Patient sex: M
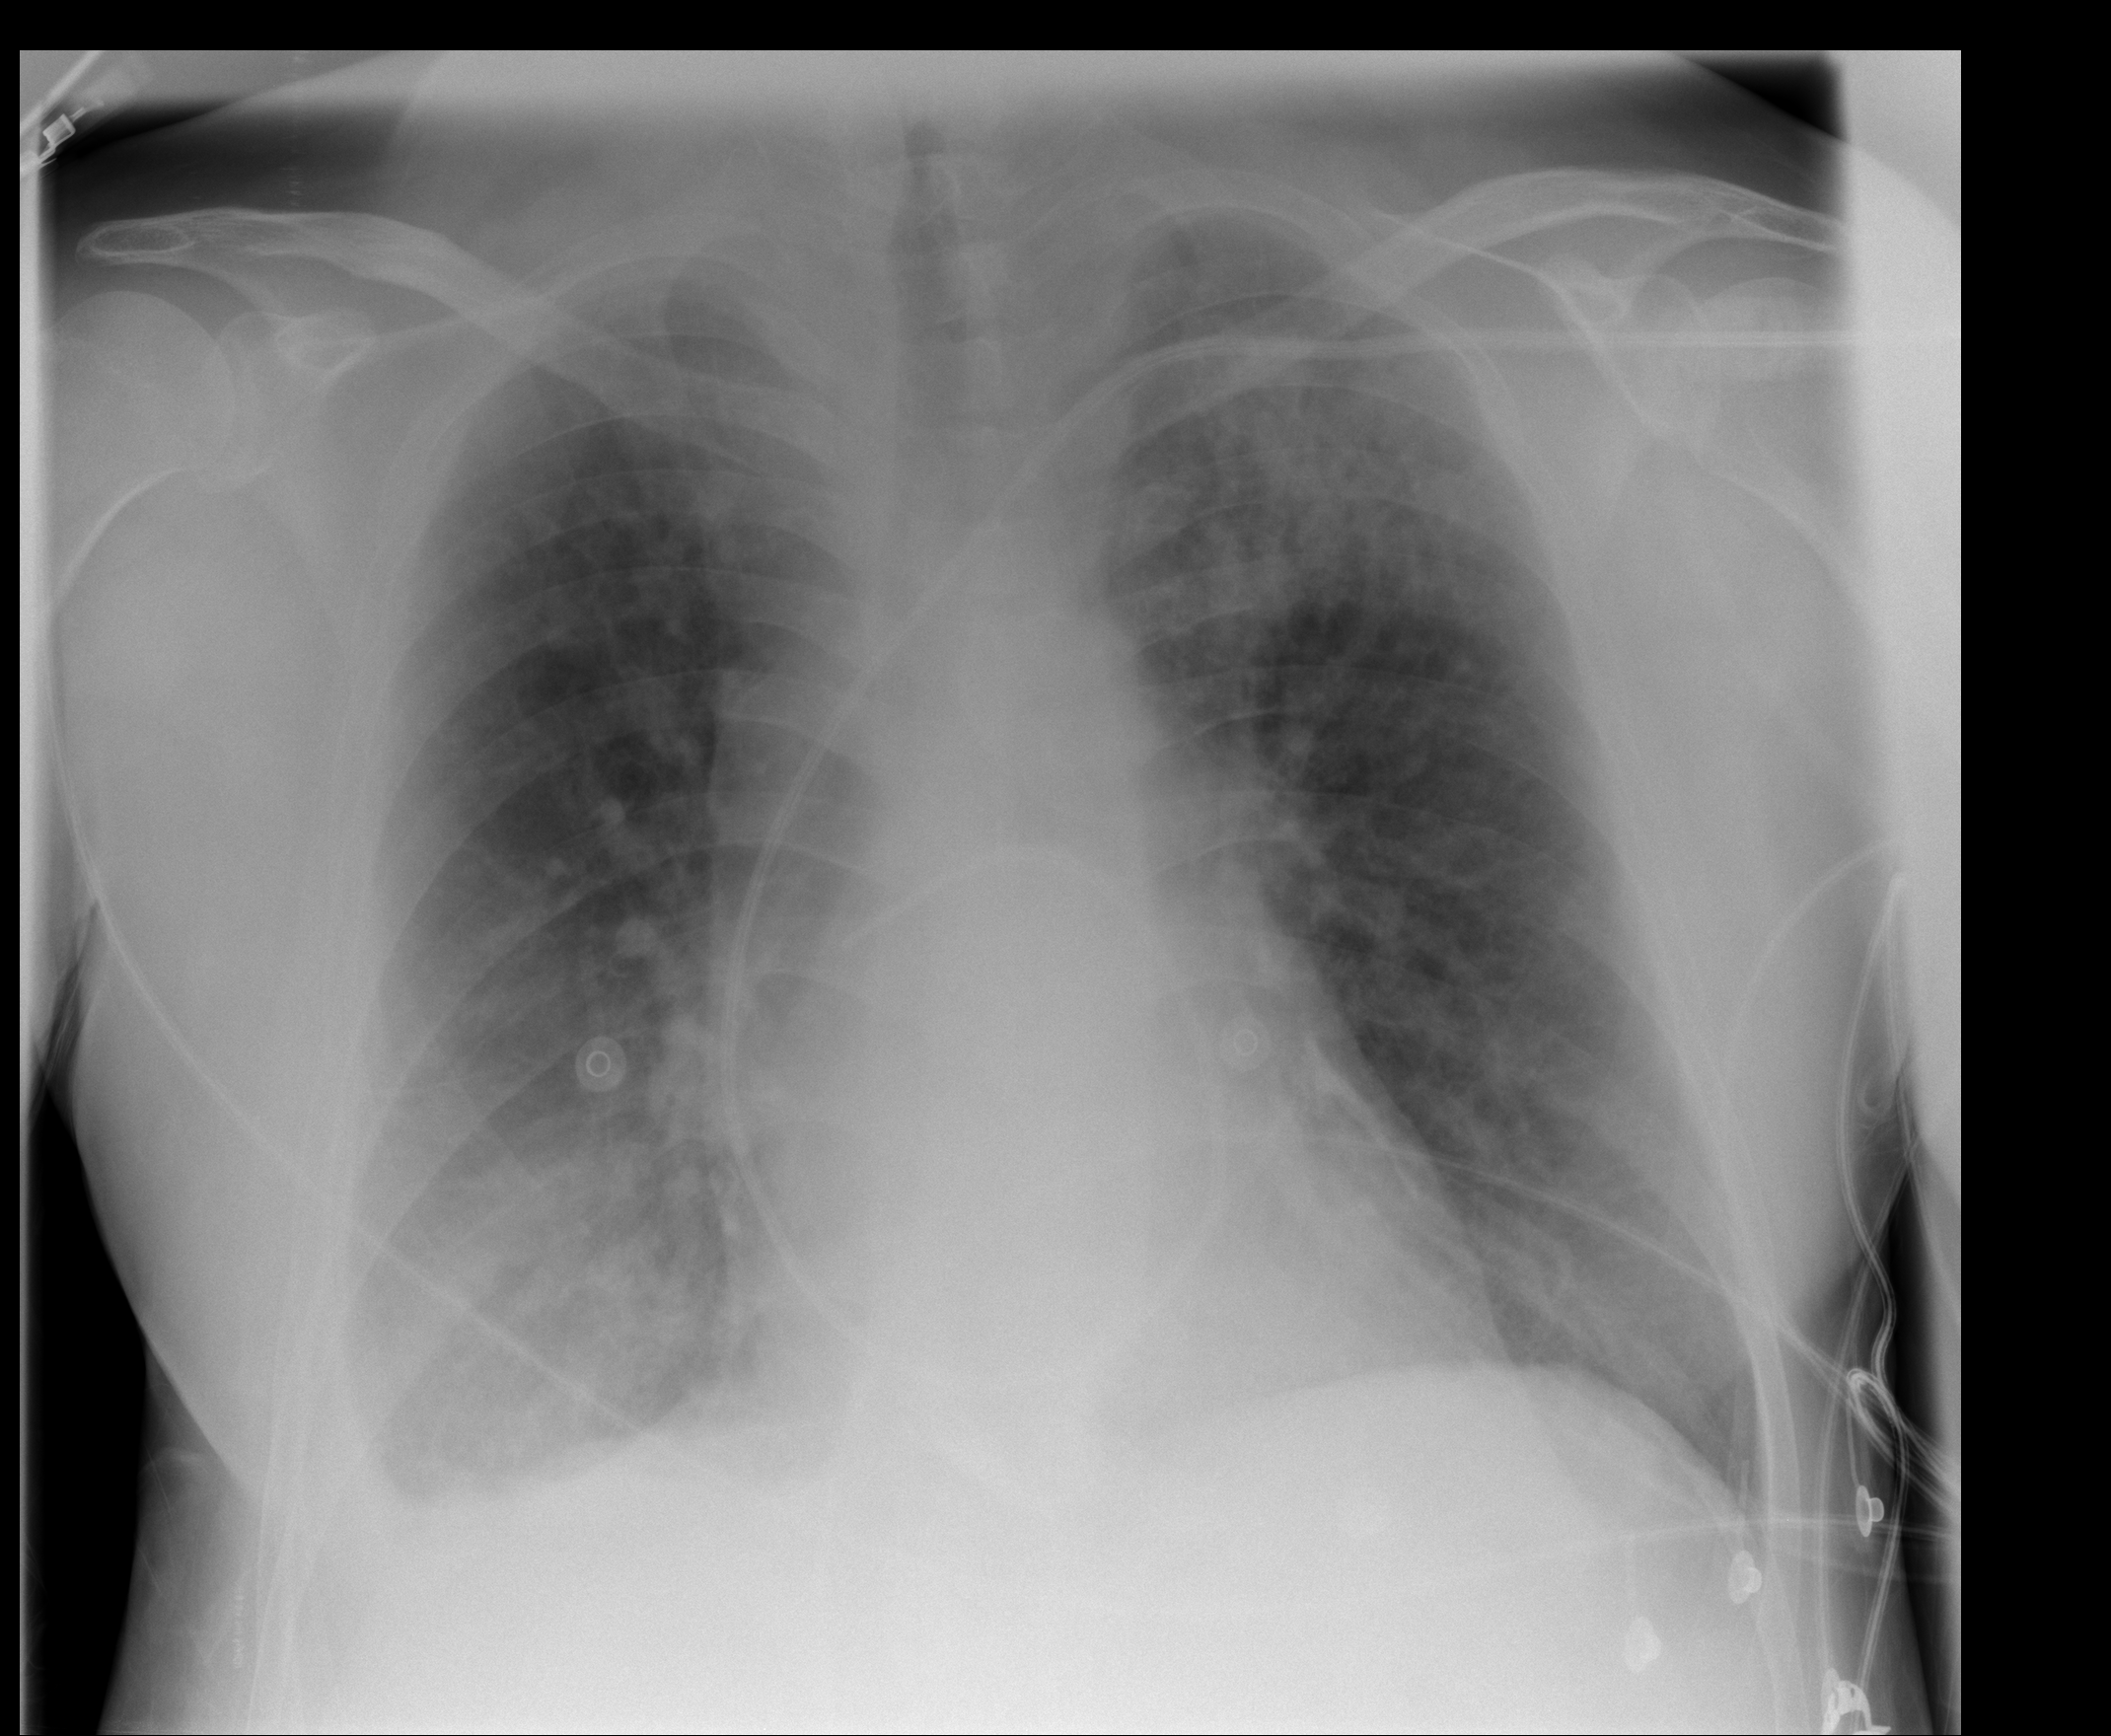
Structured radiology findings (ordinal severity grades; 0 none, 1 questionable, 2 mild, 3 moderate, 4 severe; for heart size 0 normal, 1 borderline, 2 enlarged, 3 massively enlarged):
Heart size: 0
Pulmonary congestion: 0
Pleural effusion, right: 2
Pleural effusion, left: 0
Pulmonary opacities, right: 2
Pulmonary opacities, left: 2
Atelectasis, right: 2
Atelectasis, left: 0